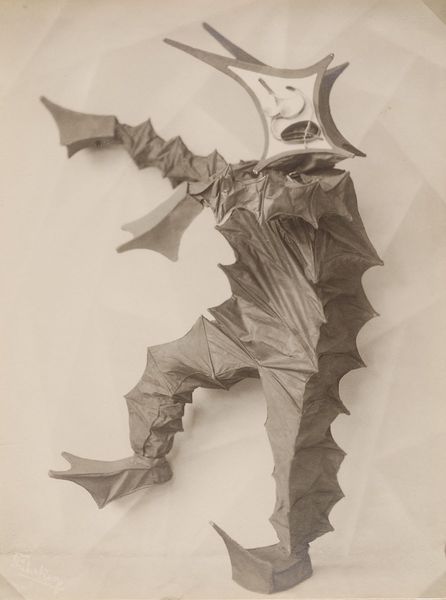
Titel: Tanzmaske 'Springvieh' von Lavinia Schulz
Künstler: Minya Diez-Dührkoop
Standort: Hamburg
Institution: Museum für Kunst und Gewerbe Hamburg
Schlagwörter: silber, tanzen, foto, fotografie, photographie, maske, photo, karton, lichtbild, silbergelatine, theaterfotografie, brom, silbergelatinepapier, bromsilbergelatinepapier, entwicklungspapier, gelatinepapier, schwarzweißpositivverfahren, silbersalzverfahren, schwarzweißfotografie, theaterphotographie, maskentanz, bühnenkunst